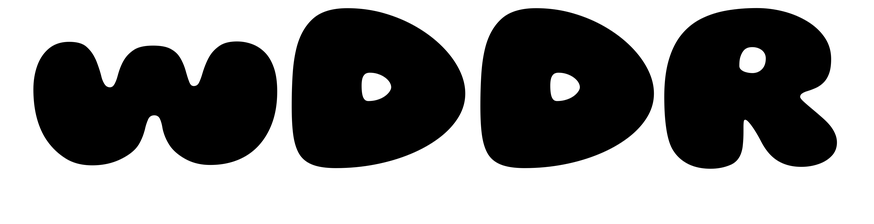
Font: Gluten_Black